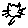
Label: cat